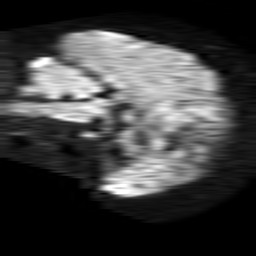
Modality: TRACE
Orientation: sagittal
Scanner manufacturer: philips
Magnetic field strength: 1.5 T
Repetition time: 4.6 s
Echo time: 0.08631 s